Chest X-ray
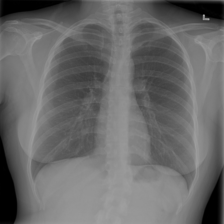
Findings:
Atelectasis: negative
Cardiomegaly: negative
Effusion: negative
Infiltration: negative
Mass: negative
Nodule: negative
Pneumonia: negative
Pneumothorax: negative
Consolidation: negative
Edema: negative
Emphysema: negative
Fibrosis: negative
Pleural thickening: negative
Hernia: negative